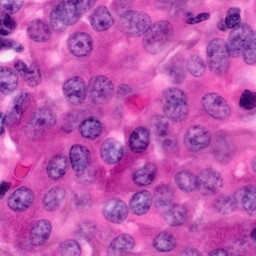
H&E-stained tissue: Pancreatic